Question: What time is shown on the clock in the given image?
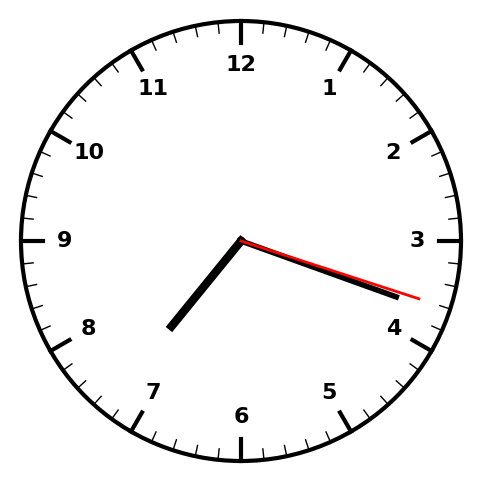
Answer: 07:18:18